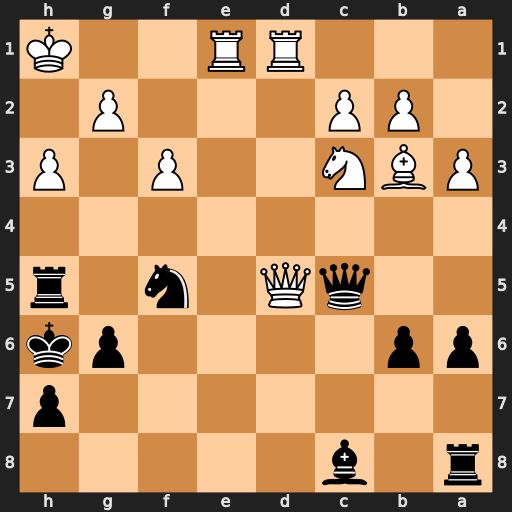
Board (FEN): r1b5/7p/pp4pk/2qQ1n1r/8/PBN2P1P/1PP3P1/3RR2K
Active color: b
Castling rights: -
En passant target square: -
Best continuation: Ng3+ Kh2 Rxh3+ gxh3 Qf2#